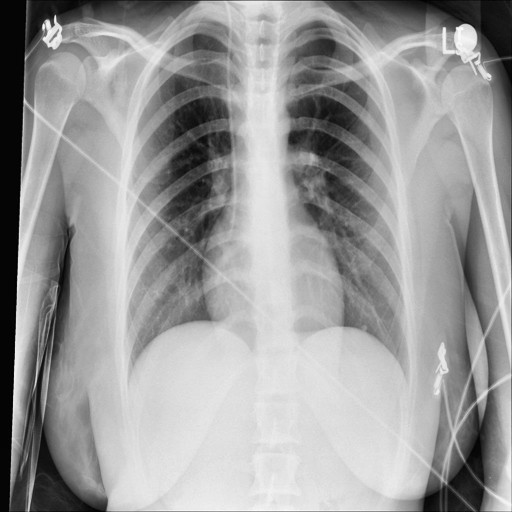
Finding: NORMAL